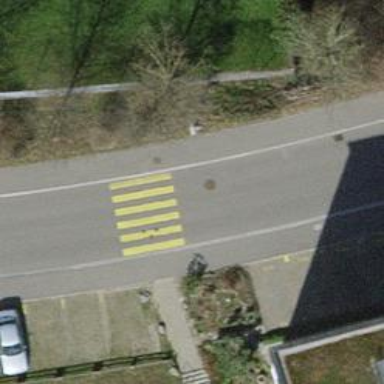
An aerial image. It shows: Asphalt footway with uncontrolled crossing. The crossing has markings.